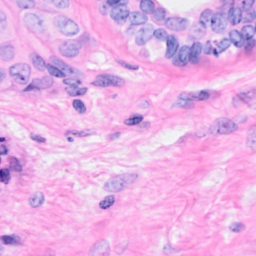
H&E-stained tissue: Breast